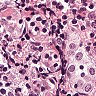
Metastatic tissue present: no